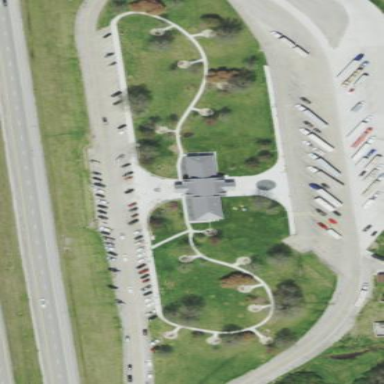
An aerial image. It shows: Rest area along the road.